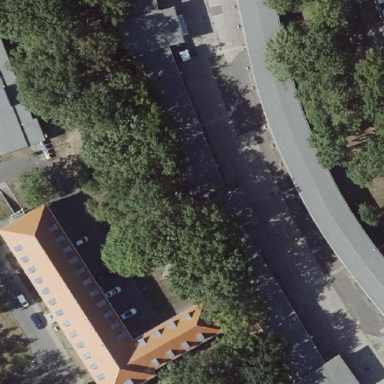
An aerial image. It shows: Group of garages.